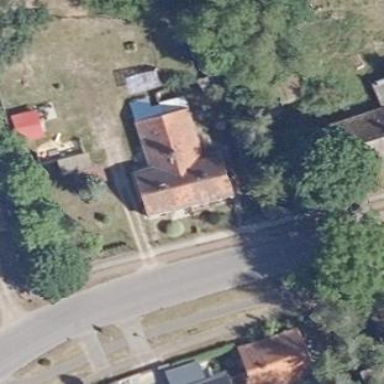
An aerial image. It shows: Detached house with gabled roof made of red roof tiles.